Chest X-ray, AP view. Patient: 50 years old, sex M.
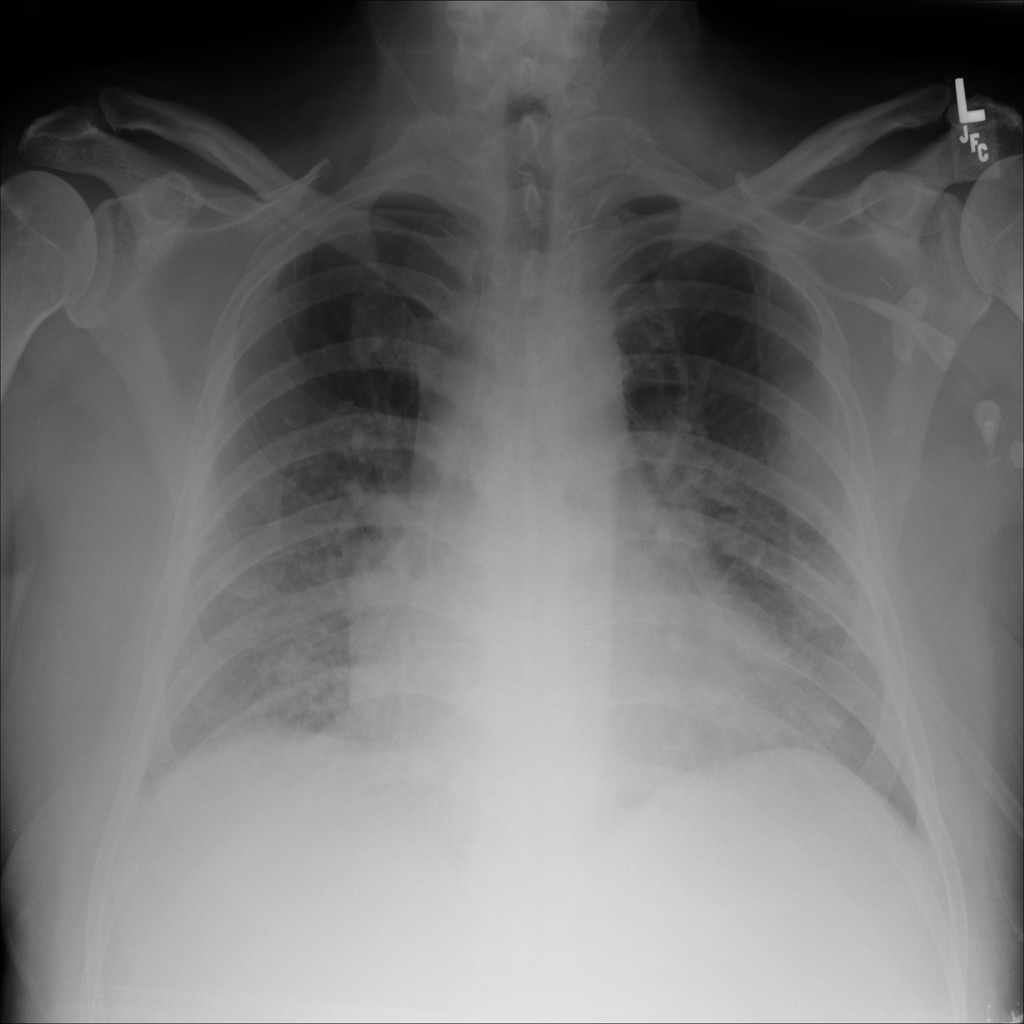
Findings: No Finding